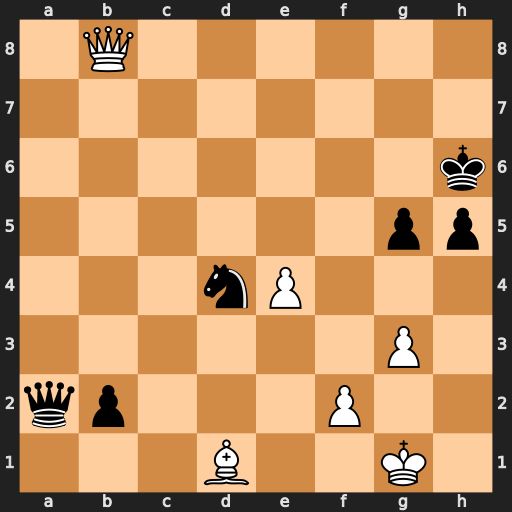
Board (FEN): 1Q6/8/7k/6pp/3nP3/6P1/qp3P2/3B2K1
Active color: w
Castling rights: -
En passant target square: -
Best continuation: Qh8+ Kg6 Bxh5#